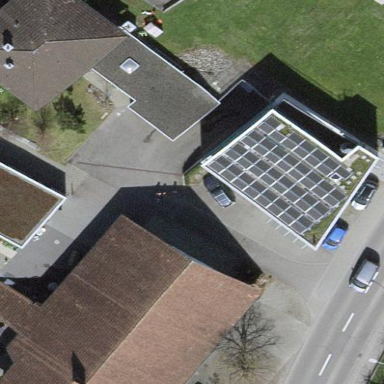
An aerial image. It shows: Solar power generator with photovoltaic panels.